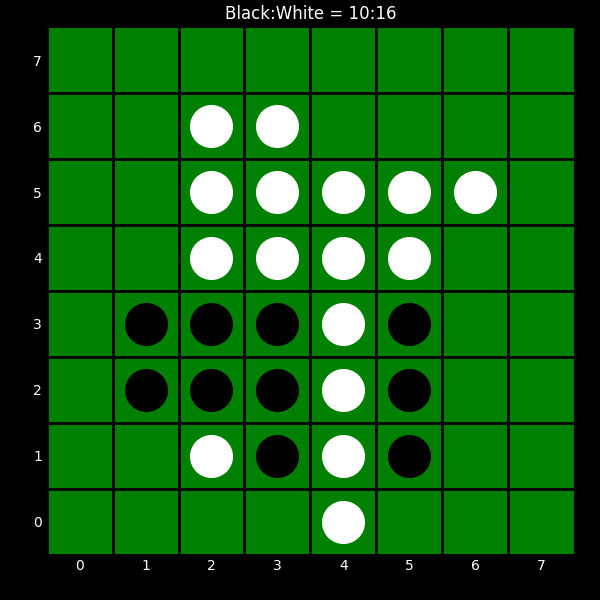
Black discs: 10
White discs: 16